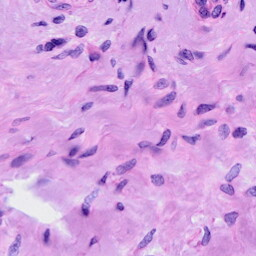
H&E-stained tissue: Cervix